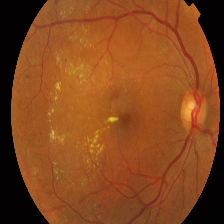
Diabetic retinopathy grade: Proliferative DR